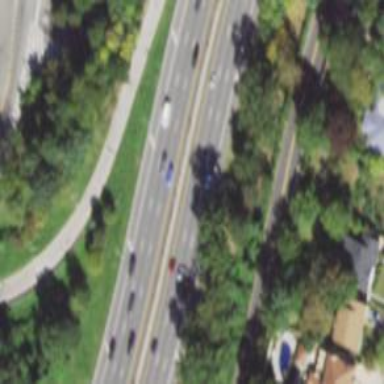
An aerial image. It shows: Motorway.